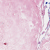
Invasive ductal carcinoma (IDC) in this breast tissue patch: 0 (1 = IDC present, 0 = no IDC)